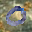
Label: 0